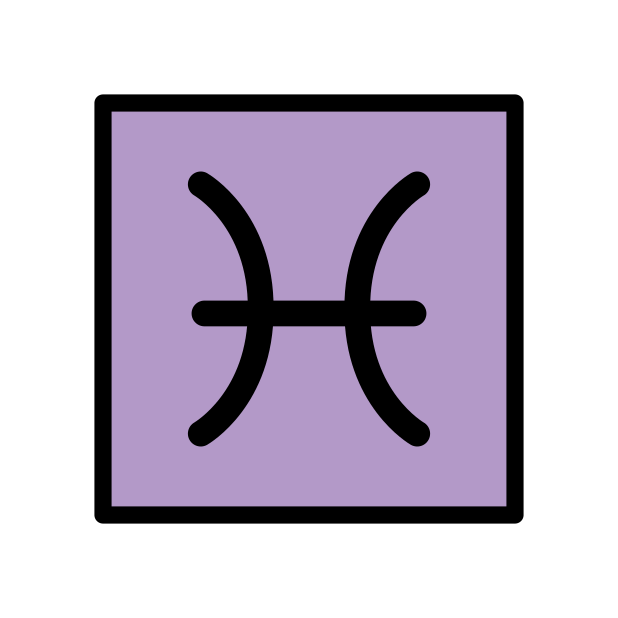
Emoji: ♓
Name: pisces
Unicode: 0x2653